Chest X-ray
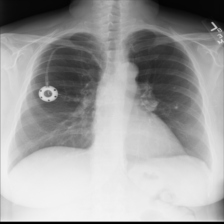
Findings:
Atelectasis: negative
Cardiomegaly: negative
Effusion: negative
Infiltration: negative
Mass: negative
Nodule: negative
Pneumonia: negative
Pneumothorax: negative
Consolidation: negative
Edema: negative
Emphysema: negative
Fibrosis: negative
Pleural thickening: negative
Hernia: negative